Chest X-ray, PA view. Patient: 46 years old, sex M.
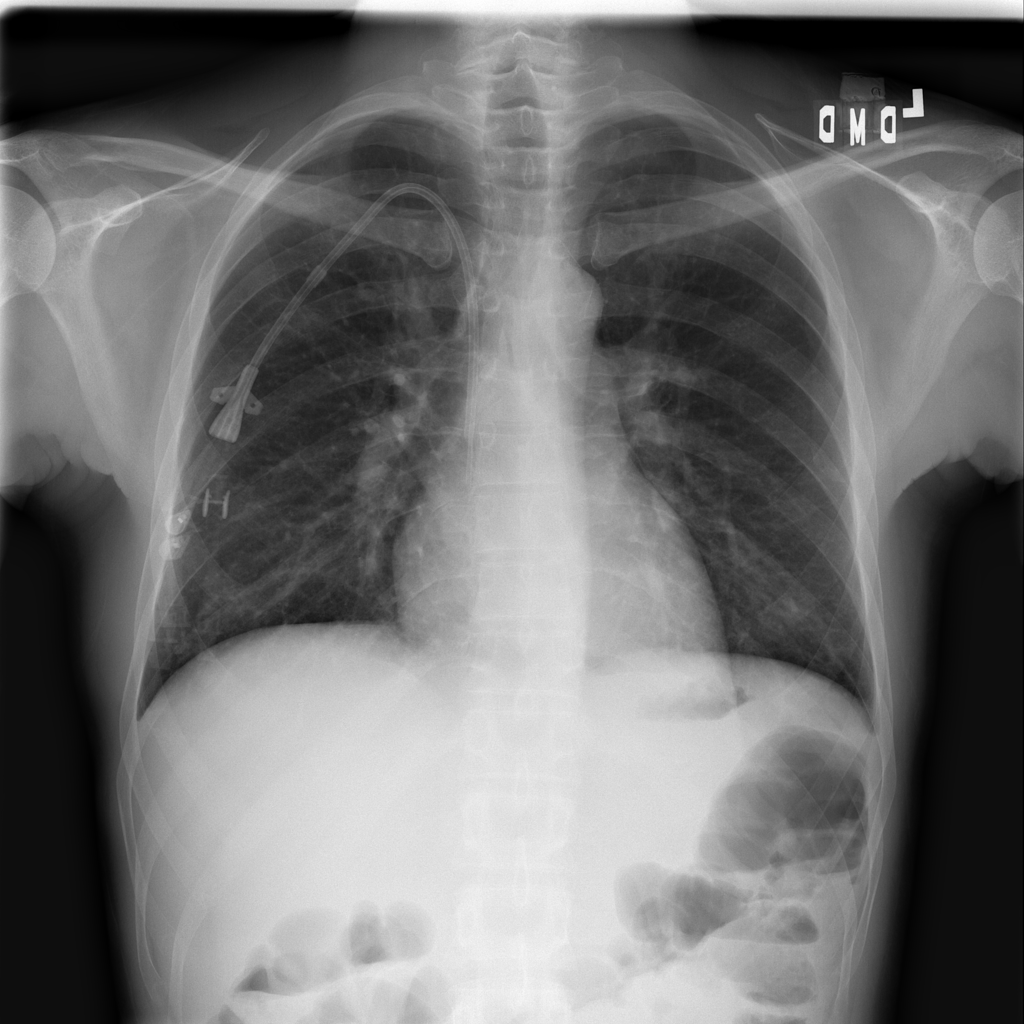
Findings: No Finding